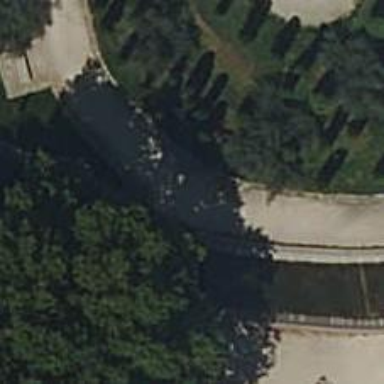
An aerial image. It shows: Compacted footway on low water crossing bridge.